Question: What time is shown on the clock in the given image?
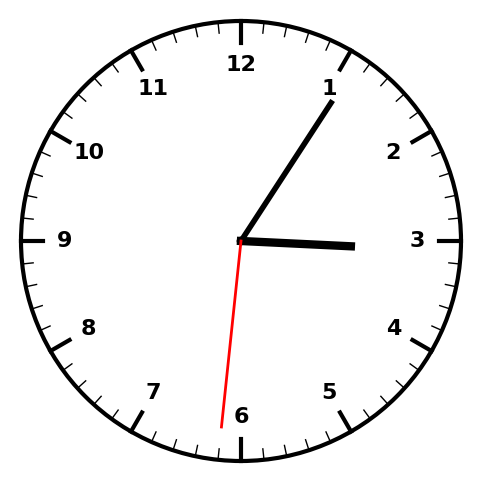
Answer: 03:05:31